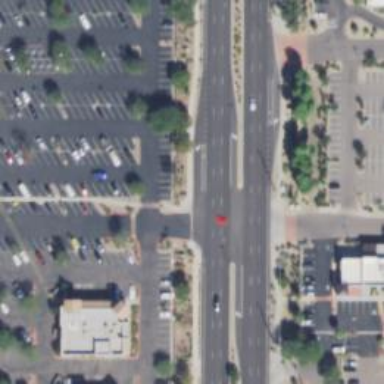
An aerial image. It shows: Asphalt road with secondary link designation.